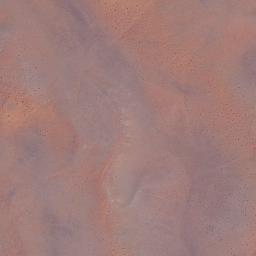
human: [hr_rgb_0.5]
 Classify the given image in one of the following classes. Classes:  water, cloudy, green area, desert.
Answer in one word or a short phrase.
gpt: desert